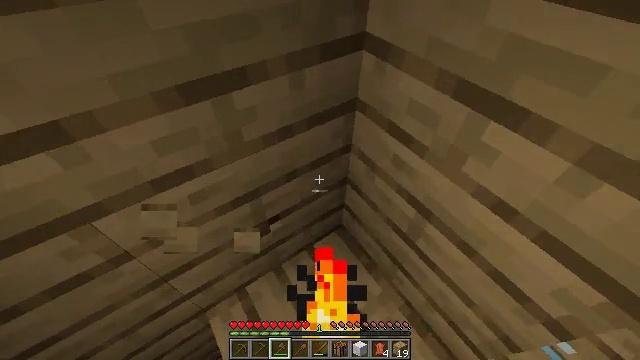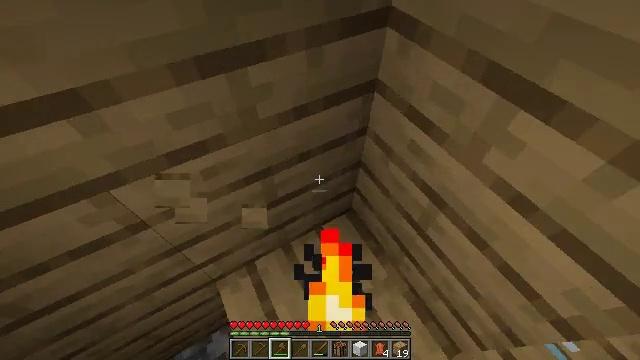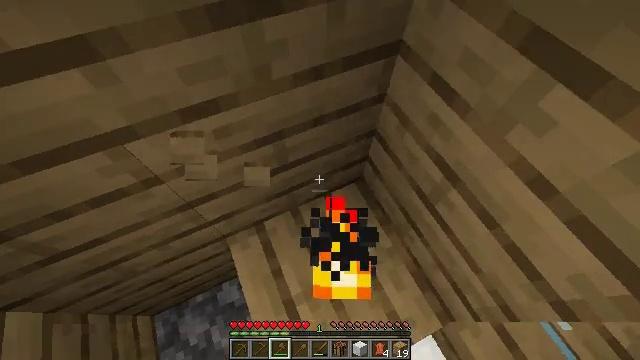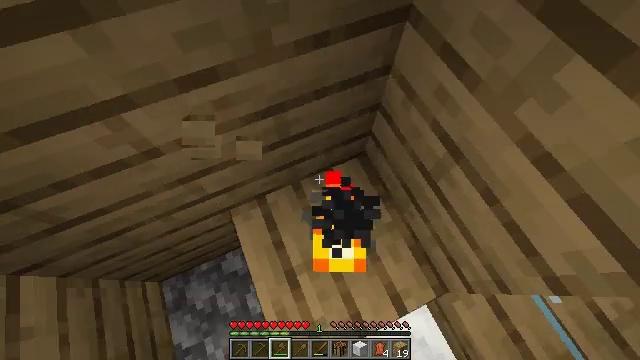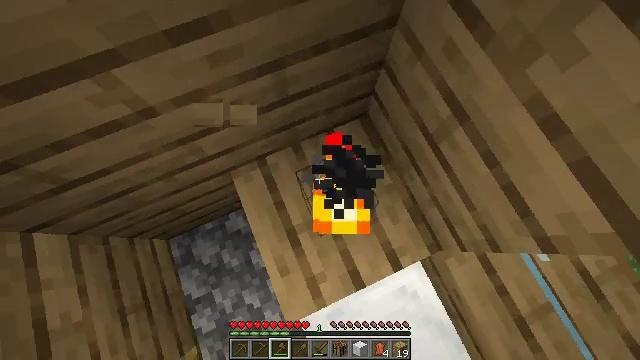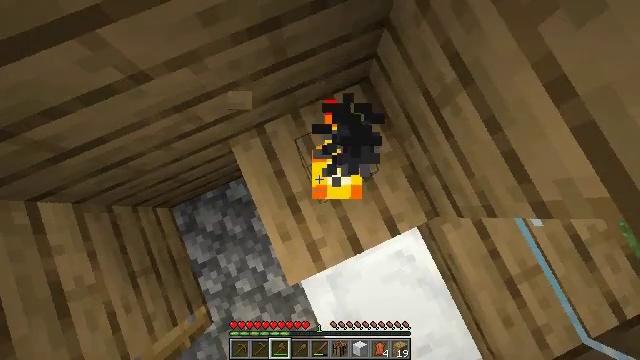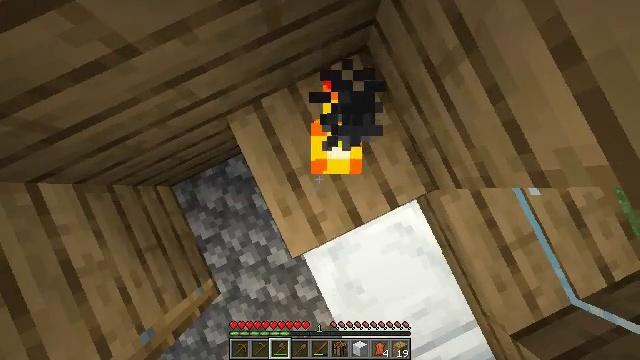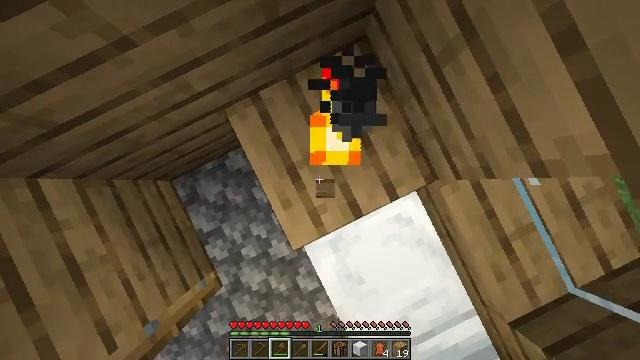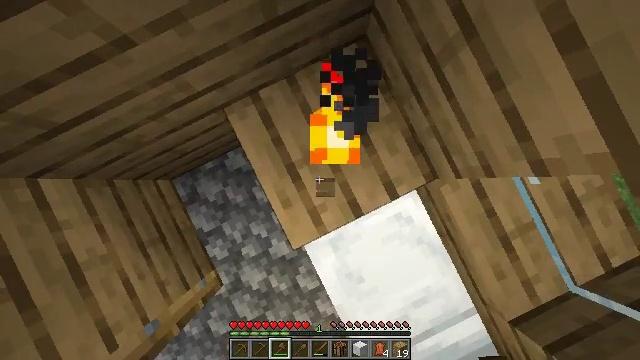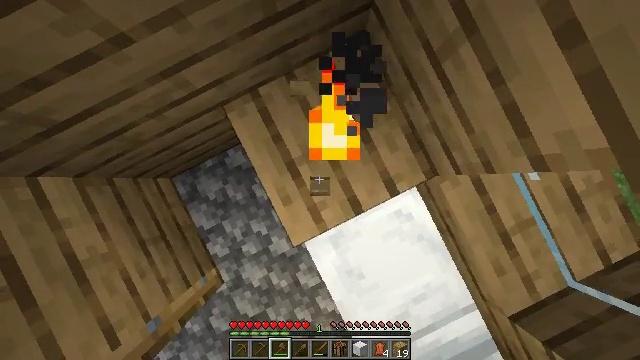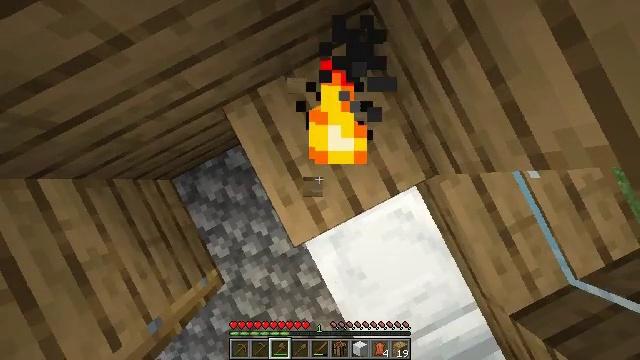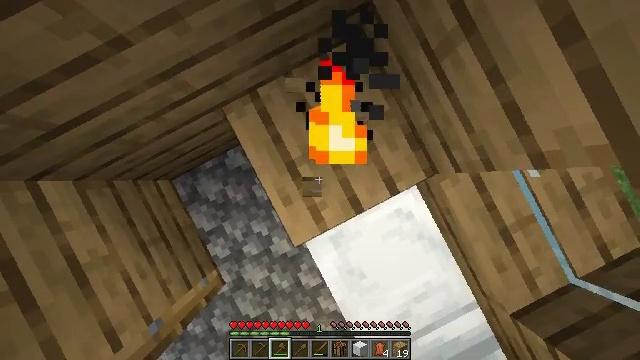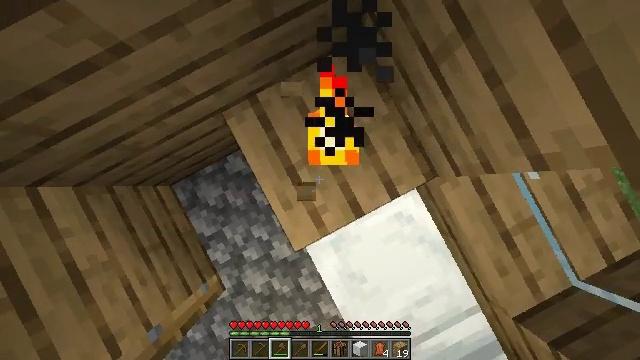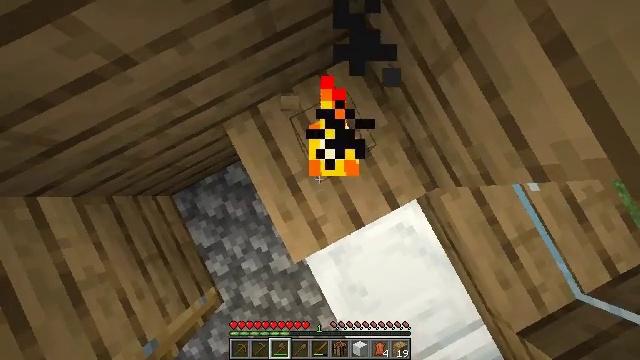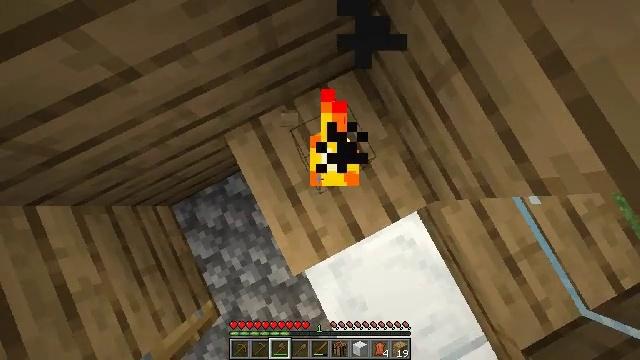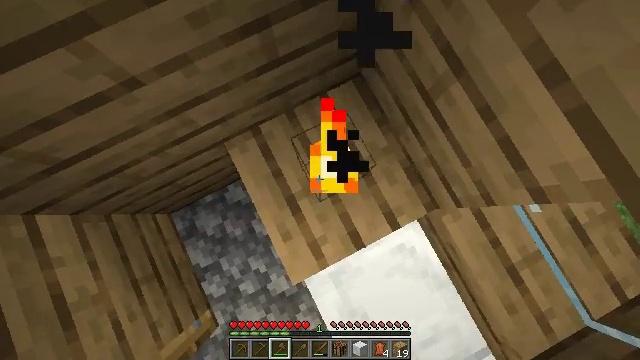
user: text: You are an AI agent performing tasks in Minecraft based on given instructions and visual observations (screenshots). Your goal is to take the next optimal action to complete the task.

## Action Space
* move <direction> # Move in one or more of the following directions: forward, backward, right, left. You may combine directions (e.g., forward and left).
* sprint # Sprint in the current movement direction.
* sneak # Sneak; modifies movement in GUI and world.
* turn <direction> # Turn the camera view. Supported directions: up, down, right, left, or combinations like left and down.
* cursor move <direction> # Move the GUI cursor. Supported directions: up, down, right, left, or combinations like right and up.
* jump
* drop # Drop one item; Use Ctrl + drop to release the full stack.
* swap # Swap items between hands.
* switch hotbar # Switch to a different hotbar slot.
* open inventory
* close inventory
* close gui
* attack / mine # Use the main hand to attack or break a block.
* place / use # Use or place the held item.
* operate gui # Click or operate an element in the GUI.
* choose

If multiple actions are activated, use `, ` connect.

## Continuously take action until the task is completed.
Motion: motion action
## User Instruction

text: Attack the torch to pick it up.
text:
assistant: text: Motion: turn left and down
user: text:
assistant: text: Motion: turn left and down
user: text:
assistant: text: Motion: turn left and down
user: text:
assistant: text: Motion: turn down
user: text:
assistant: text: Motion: turn down
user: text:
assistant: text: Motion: turn right and down
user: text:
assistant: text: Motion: turn down, attack / mine
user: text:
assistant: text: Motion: attack / mine
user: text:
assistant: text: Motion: attack / mine
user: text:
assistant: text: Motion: no_op
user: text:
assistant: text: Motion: no_op
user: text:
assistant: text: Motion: no_op
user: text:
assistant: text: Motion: turn up
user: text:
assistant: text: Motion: turn up
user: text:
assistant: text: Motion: turn up
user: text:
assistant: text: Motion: no_op
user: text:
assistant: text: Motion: no_op
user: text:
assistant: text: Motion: attack / mine
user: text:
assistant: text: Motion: attack / mine
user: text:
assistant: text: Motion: no_op
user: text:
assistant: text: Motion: no_op
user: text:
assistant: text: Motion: no_op
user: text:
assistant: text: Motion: no_op
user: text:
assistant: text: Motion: no_op